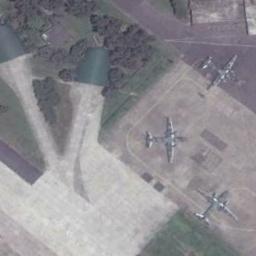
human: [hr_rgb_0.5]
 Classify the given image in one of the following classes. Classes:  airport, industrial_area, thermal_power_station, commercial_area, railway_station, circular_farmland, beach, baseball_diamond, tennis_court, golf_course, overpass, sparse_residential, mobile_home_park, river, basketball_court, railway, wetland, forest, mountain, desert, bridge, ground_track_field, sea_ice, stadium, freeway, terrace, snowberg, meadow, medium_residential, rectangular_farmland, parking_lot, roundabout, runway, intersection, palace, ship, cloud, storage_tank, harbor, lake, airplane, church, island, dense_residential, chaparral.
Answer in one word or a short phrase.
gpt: airplane